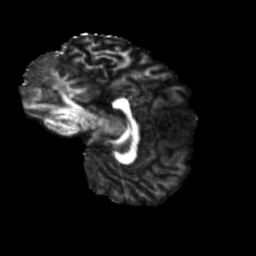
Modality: FA
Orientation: sagittal
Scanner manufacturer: siemens
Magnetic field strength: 3 T
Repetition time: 4 s
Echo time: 0.0594 s